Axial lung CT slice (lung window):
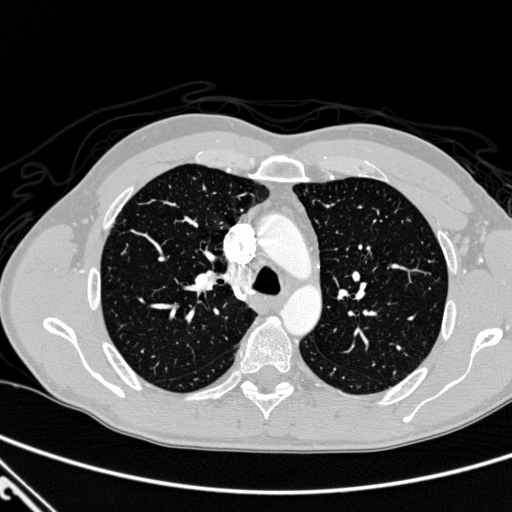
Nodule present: no